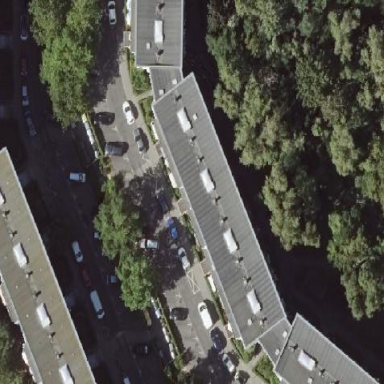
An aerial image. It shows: Diagonal street-side parking available as amenity.